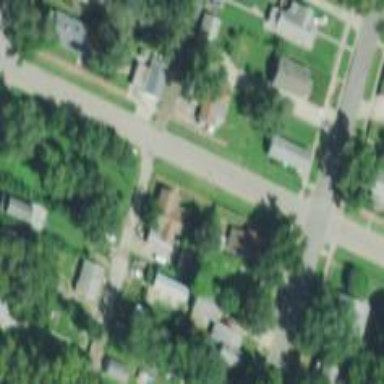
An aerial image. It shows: Alley classified as service road.